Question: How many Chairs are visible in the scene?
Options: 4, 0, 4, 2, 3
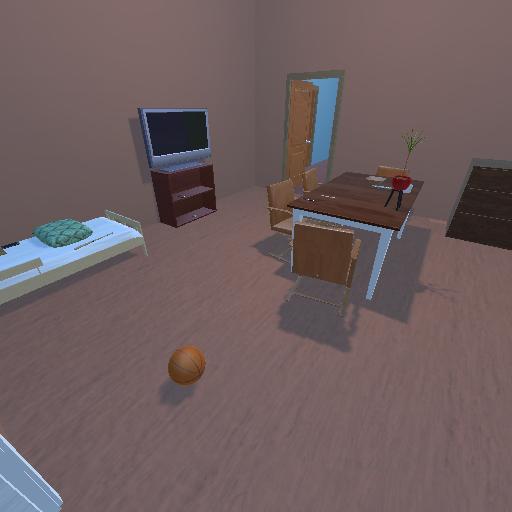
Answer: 4